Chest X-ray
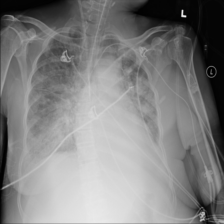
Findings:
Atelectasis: negative
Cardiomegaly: negative
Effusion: negative
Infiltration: negative
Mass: negative
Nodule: negative
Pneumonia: negative
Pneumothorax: negative
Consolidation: negative
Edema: negative
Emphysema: negative
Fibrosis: negative
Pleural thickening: negative
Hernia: negative